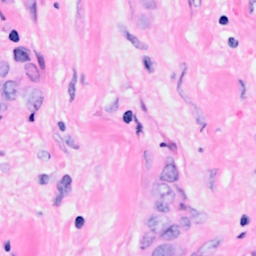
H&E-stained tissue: Breast